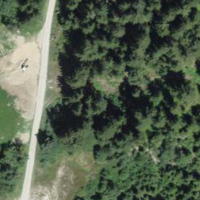
EUNIS habitat code: 43
Species observed at this site:
Aporia crataegi